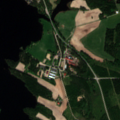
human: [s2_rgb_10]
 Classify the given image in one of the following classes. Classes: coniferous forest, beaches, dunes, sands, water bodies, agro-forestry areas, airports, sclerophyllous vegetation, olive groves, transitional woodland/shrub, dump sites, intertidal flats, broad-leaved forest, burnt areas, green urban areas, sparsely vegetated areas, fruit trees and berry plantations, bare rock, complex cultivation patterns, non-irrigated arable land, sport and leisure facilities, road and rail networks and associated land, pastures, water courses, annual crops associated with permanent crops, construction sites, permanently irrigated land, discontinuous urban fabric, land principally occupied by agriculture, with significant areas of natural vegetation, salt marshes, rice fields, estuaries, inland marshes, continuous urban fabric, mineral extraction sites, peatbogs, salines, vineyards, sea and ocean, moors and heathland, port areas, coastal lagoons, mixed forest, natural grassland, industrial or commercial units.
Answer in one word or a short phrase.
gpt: land principally occupied by agriculture, with significant areas of natural vegetation, mixed forest, water bodies